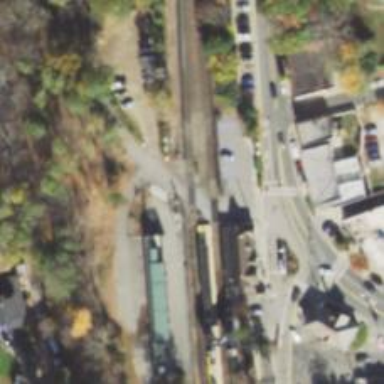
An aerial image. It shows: Level crossing with lights on the railway.